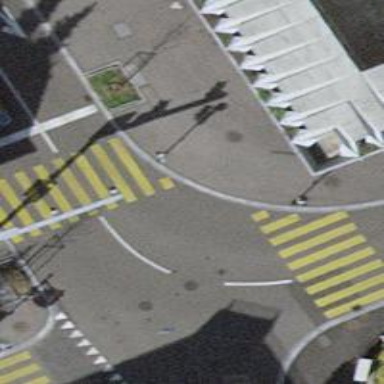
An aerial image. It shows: Kerb barrier.